Question: How to create a NSButton with non-square "hit area"?
Example:

Thanks.
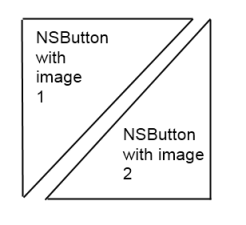
Answer: You could probably subclass NSButton and override 'hitTest:' to return nil when outside the area you want to be clickable. (Return '[super hitTest:]' when inside.)
<URL>